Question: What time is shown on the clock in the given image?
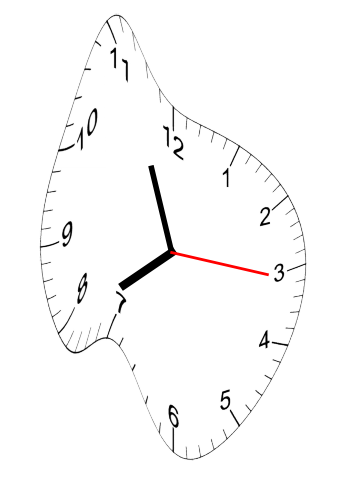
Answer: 07:56:16